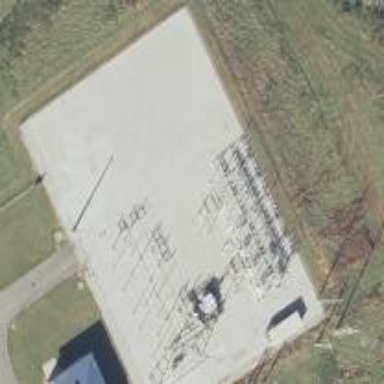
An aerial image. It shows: Distribution power substation secured by fence.